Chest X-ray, PA view. Patient: 41 years old, sex M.
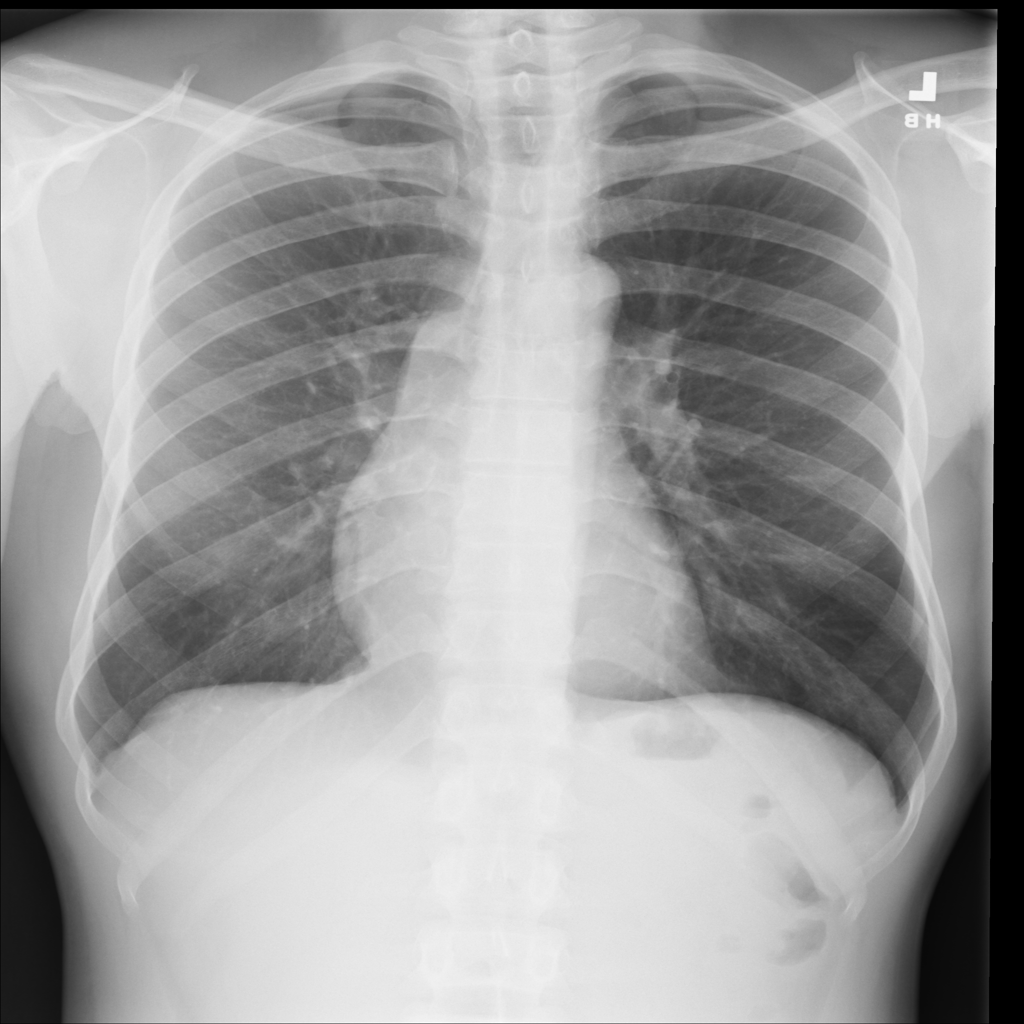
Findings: No Finding